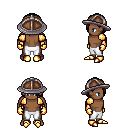
a pixel art fantasy rpg character, male body template, human, dark skin, gold arm armor, white pants, brown bangs hairstyle, chain helm, gold gloves, gold boots, four views (front, back, left, right), 2x2 character sprite sheet, small pixel art, hard edges, no anti-aliasing